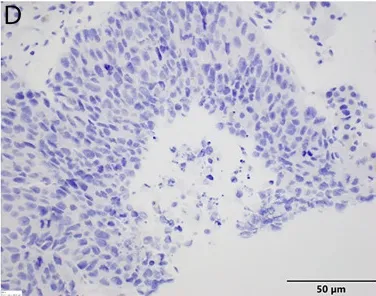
Histopathology of liver biopsy. (D) No cytoplasmic staining with chromogranin in tumor cells [chromogranin, 40x magnification.
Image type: pathology (immunostaining)